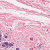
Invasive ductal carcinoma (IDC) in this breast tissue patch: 0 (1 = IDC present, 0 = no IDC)